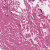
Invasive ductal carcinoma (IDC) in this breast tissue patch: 0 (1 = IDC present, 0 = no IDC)